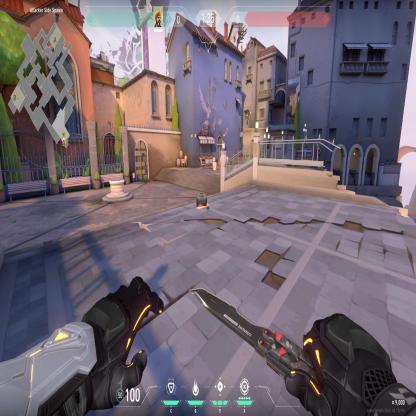
Label: dropped spike